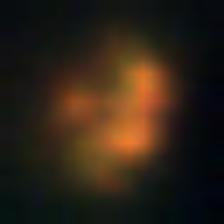
Taxon: NanoPlankton
Group: Other